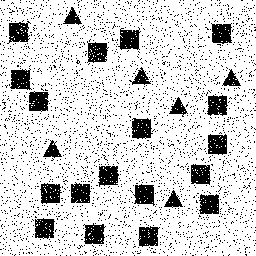
Squares: 18
Triangles: 6
Stars: 0
Total shapes: 24